Question: I'm new to iOS and I'm making some exercises I'm stuck at the begining. I'd like to use standard Main.storyBoard which looks like this:

And the AppDelegate.m file looks like this:
'''
- (BOOL)application:(UIApplication *)application didFinishLaunchingWithOptions:(NSDictionary *)launchOptions
{
// Override point for customization after application launch.
// CGRect bounds = [[UIScreen mainScreen] bounds];
// self.window = [[UIWindow alloc] initWithFrame:bounds];
//
// self.controler = [[ViewController alloc] init];
//
// self.window.rootViewController = self.controler;
//
// [self.window makeKeyAndVisible];
UIStoryboard *storyboard = [UIStoryboard storyboardWithName:@"MainStoryboard" bundle:[NSBundle mainBundle]];
UIViewController *vc = [storyboard instantiateInitialViewController];
// Set root view controller and make windows visible
self.window.rootViewController = vc;
[self.window makeKeyAndVisible];
return YES;
}
'''
And ViewControler if it will be usefull:
'''
@interface ViewController ()
@property UIView *viewM;
@end
@implementation ViewController
-(void) loadView
{
CGRect bounds = [[UIScreen mainScreen] bounds];
self.viewM = [[UIView alloc] initWithFrame: bounds];
self.view = self.viewM;
}
- (void)touchesBegan:(NSSet *)touches withEvent:(UIEvent *)event
{
NSLog(@"AHAHH DOTKNIETO EKRANU");
}
-(void) touchesEnded:(NSSet *)touches withEvent:(UIEvent *)event
{
self.view.backgroundColor = [UIColor blueColor];
}
- (void)viewDidLoad
{
[super viewDidLoad];
self.view.backgroundColor = [UIColor whiteColor];
UILabel *label = [[UILabel alloc] initWithFrame:CGRectMake(100, 200, 200, 50)];
//SET TEXT FOR THIS LABEL
label.text = @"TEXTTTTTT";
[self.view addSubview:label];
// Do any additional setup after loading the view, typically from a nib.
}
'''
Everytime I run this sample it loads me View which is white instead of the image above. What's not right with it? I'm using Xcode 5.1.1 version.
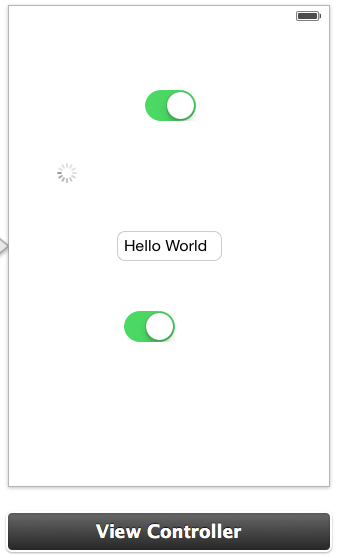
Answer: In the project - General page you should see a setting for "Main Interface".
Remove all the code in the 'applicationDidFinishLaunching' except 'return YES;' and make sure this is set to 'Main'.